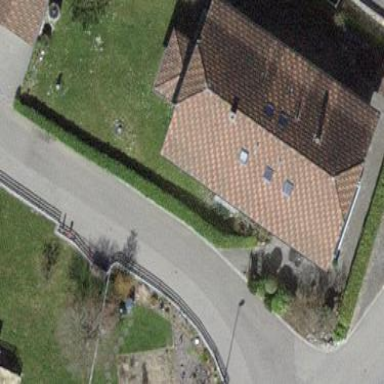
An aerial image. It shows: Detached building with gabled roof.